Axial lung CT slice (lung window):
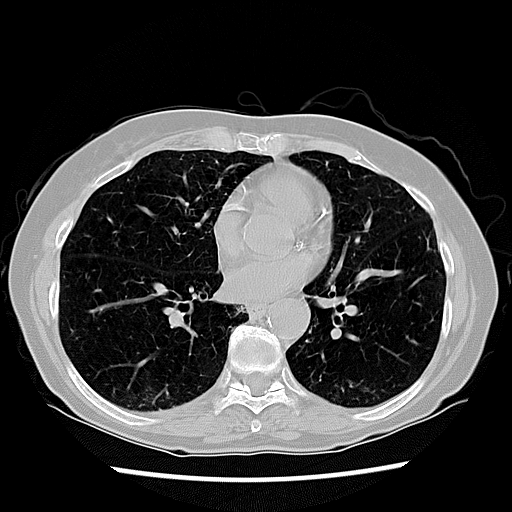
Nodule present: no